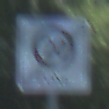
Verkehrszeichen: EndeZone20
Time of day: Midday
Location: Outdoor (Nature)
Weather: Clear
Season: Summer
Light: Natural